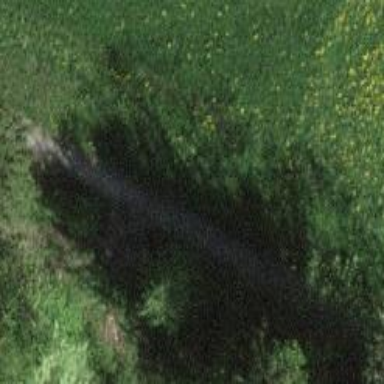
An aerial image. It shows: Path with embankment.